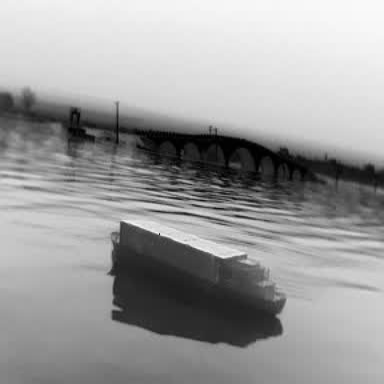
There is a fishing_boat in the infrared image.